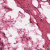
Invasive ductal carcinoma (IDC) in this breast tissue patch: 0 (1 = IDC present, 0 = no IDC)